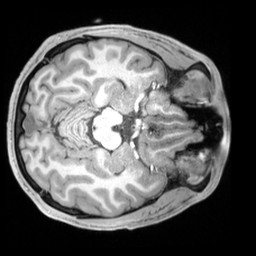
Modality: T1w
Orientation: axial
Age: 23
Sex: male
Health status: ill
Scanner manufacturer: siemens
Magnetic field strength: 3 T
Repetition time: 2.2 s
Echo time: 0.00218 s